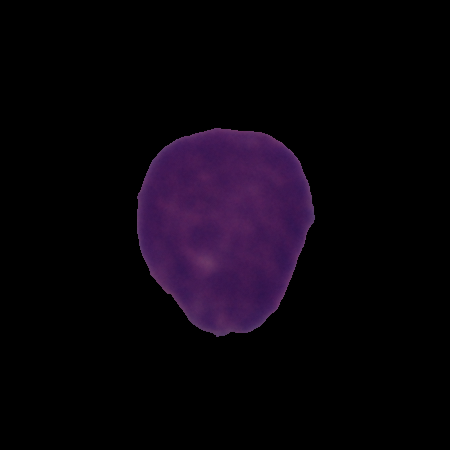
Label: cancer